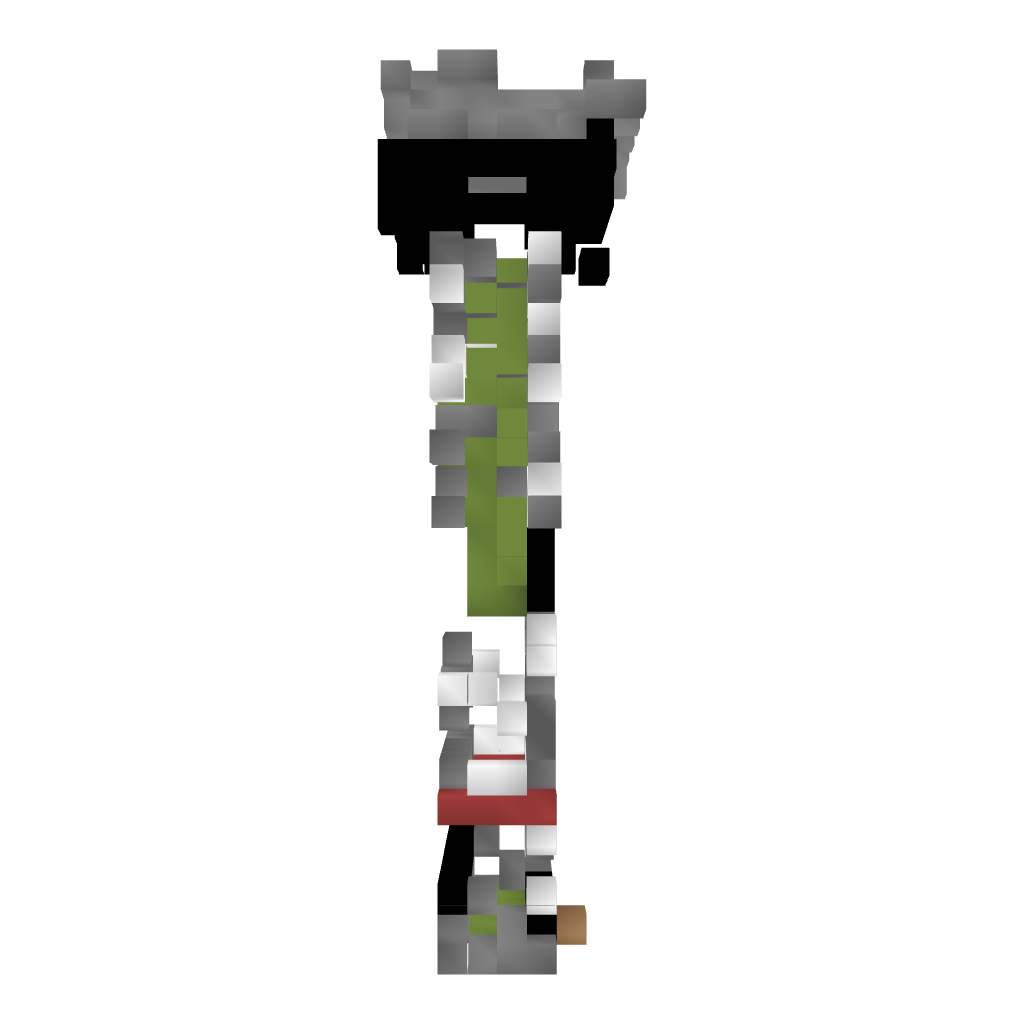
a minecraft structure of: Statue - Army Skin bad low quality